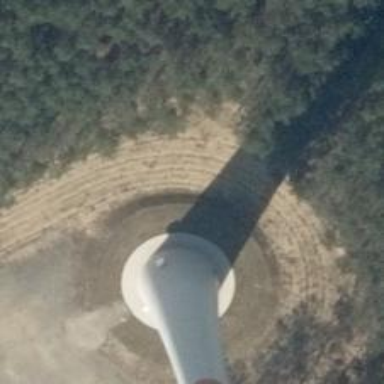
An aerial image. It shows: Wind-powered generator.